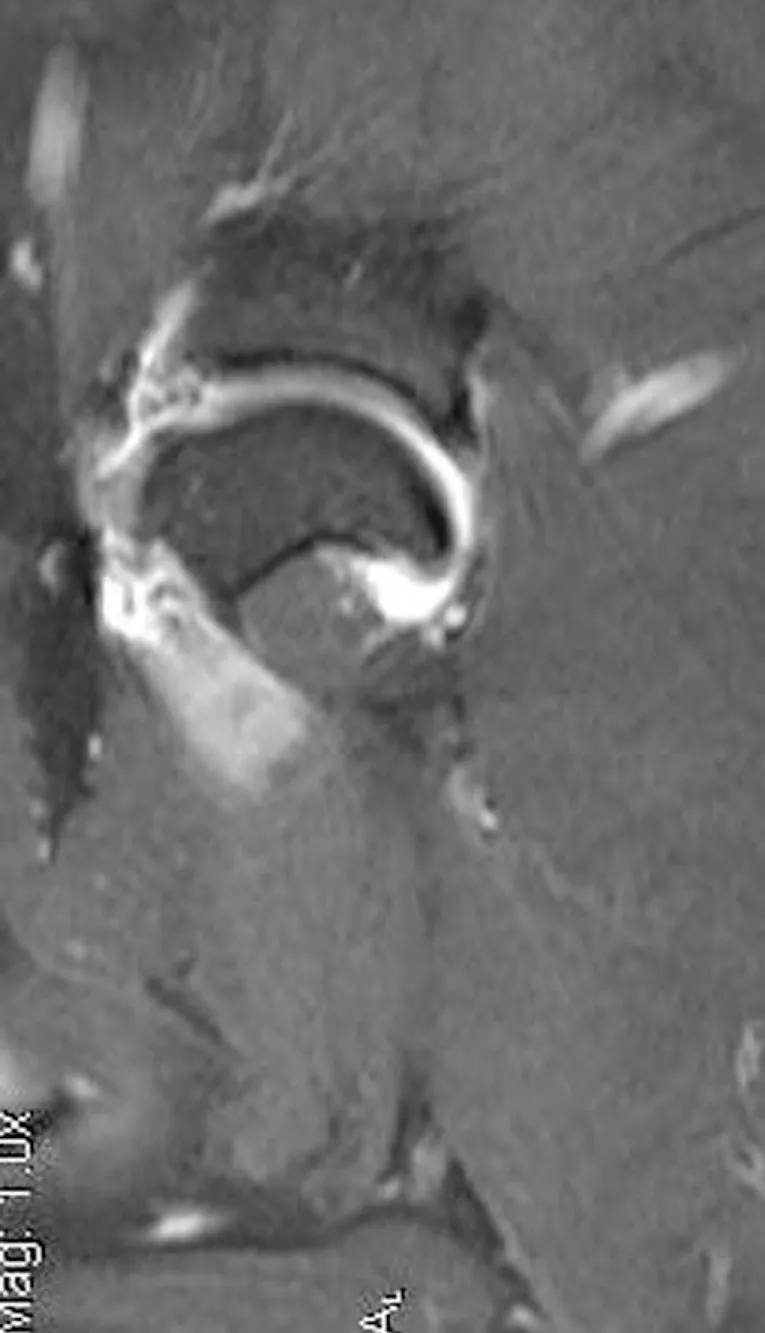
This is an MRI T2 sagittal view of a patient diagnosed with adhesive capsulitis. There is moderate shoulder effusion and enhancement of the synovial lining of the shoulder, including the portion of the joint capsule that envelops the biceps tendon was present.
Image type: radiology (mri)